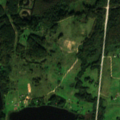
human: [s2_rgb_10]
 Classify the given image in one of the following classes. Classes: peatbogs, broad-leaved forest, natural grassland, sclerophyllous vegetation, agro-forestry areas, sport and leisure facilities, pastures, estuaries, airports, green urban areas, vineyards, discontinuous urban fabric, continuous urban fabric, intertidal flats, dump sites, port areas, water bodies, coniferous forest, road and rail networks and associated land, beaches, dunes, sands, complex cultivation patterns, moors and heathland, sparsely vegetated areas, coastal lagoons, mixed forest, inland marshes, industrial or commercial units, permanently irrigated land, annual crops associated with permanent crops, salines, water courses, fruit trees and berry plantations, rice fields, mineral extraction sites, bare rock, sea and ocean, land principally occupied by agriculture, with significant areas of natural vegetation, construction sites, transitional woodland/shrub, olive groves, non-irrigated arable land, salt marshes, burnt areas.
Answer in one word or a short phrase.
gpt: non-irrigated arable land, pastures, land principally occupied by agriculture, with significant areas of natural vegetation, coniferous forest, mixed forest, water bodies